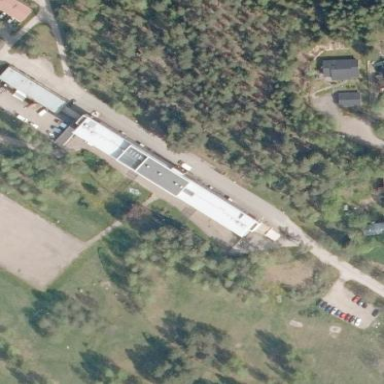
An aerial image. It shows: Hospital building.